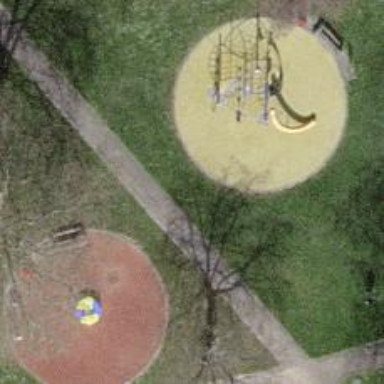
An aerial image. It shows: Playground area for leisure activities on the land.